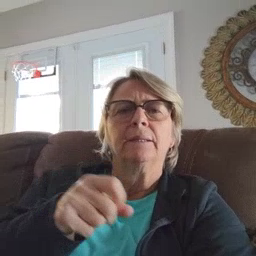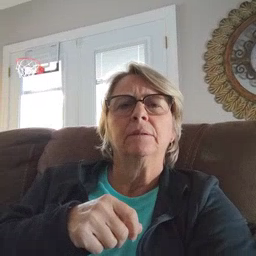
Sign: make